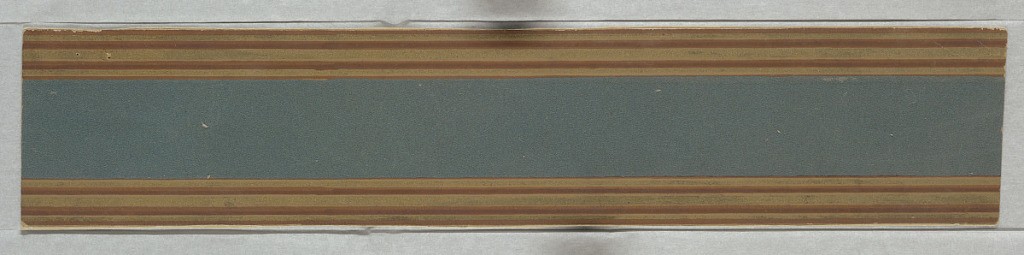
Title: Border
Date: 1850–1900
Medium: Block printed and flocked paper
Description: Printed architectural molding with gild edge bands at top and bottom edges, gray flocked center band.

H# 177 (B)
H# 179 (A)
H# 180 (C)
H# 181 (D)